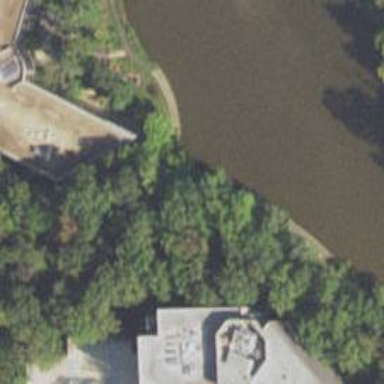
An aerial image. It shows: Footway on bridge.